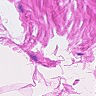
Metastatic tissue present: no